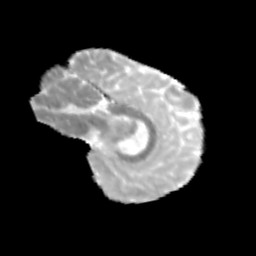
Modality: MD
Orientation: sagittal
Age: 10
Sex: male
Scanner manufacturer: siemens
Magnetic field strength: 3 T
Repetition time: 3.8 s
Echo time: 0.07 s